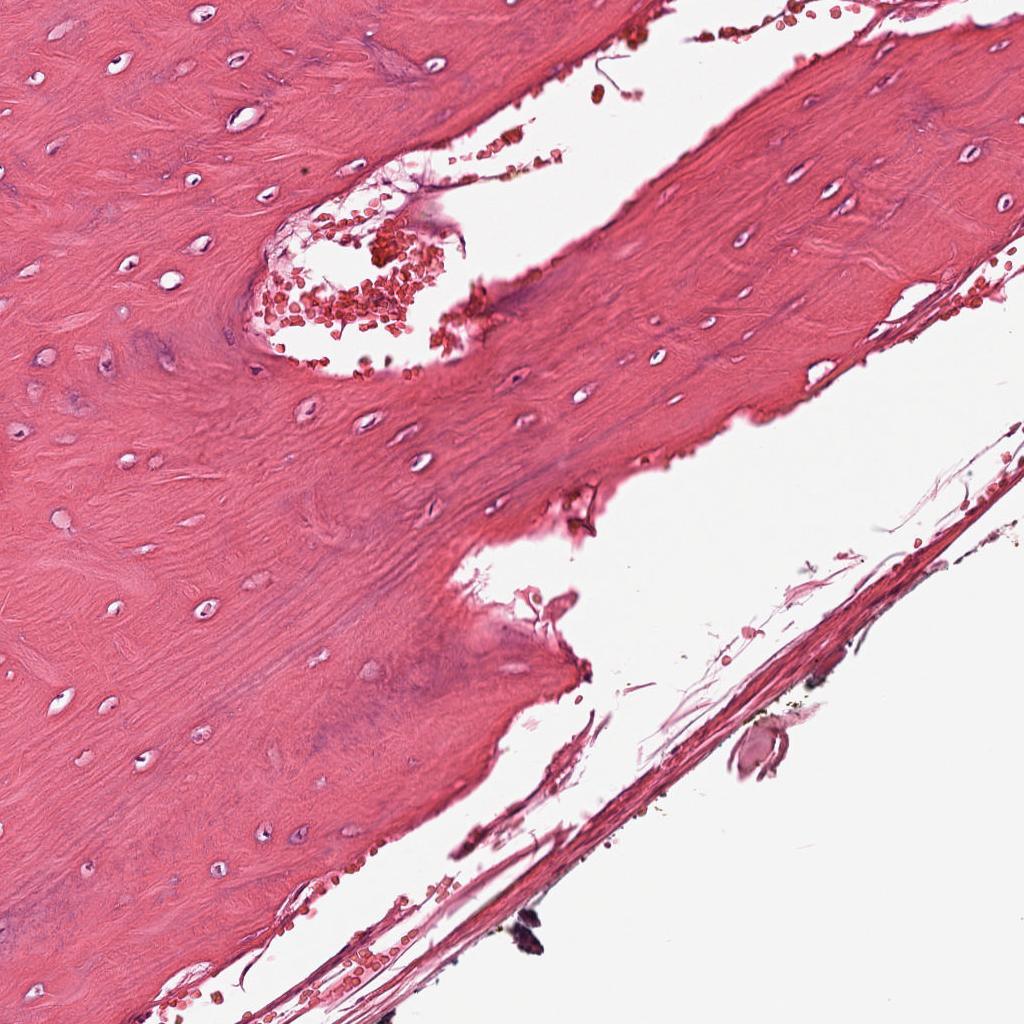
Label: Non-Tumor